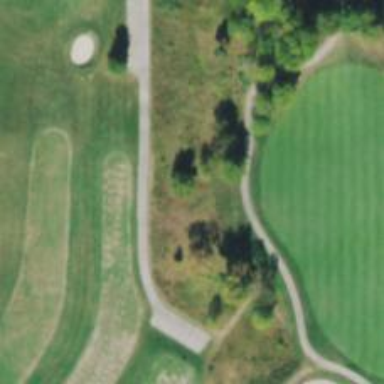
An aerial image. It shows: Path designated for golf carts.